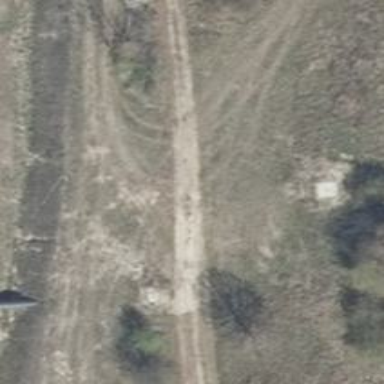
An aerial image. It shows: Gravel track with grade 2 tracktype.